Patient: sex M, age 57
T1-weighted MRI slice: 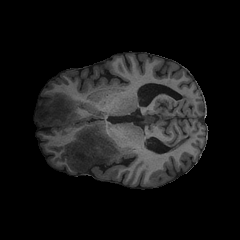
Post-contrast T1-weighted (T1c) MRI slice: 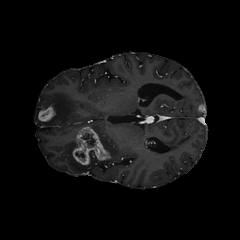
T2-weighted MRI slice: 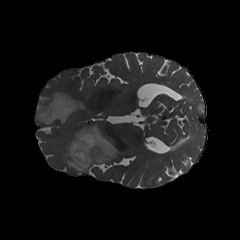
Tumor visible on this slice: yes
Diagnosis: Glioblastoma, IDH-wildtype
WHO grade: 4